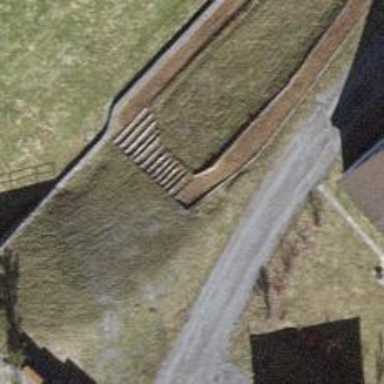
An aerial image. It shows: Road with steps.